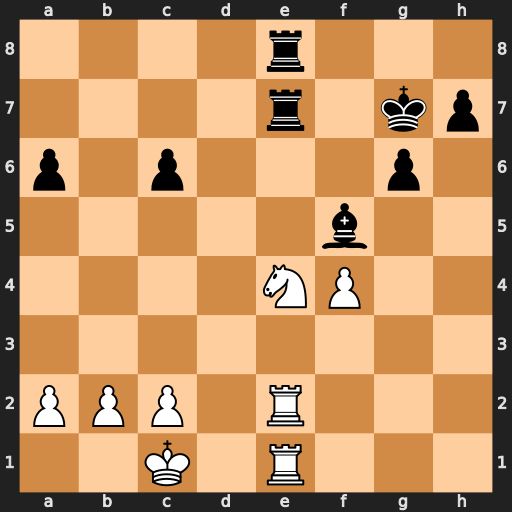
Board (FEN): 4r3/4r1kp/p1p3p1/5b2/4NP2/8/PPP1R3/2K1R3
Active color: w
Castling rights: -
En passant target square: -
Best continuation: Nd6 Rxe2 Nxe8+ Rxe8 Rxe8